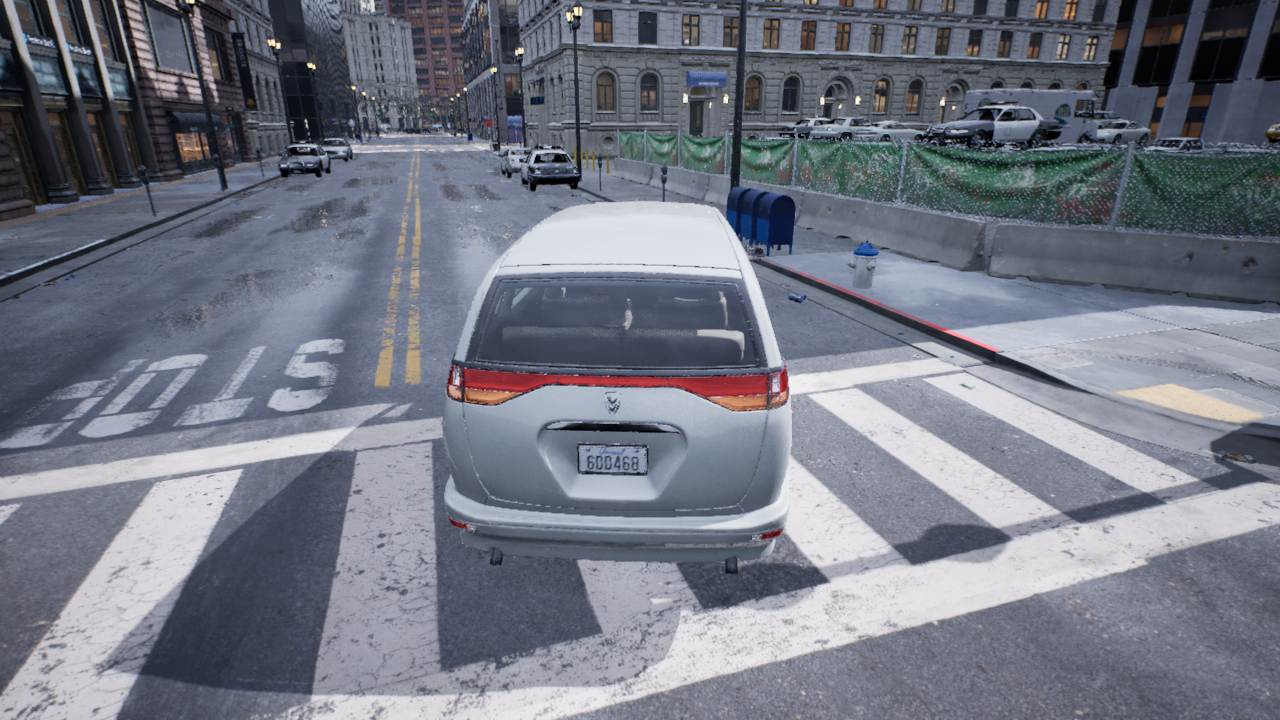
Venue: intersection
Lighting: overcast
Vehicle rig: minivan